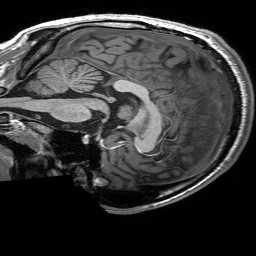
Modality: T1w
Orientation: sagittal
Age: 20
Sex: male
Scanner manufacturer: siemens
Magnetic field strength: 3 T
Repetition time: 2.53 s
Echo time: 0.00227 s